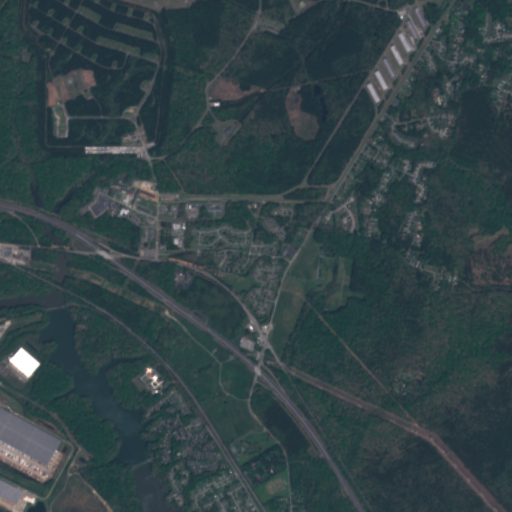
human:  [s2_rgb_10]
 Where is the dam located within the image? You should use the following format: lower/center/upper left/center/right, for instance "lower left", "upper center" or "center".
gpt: The dam is located in the lower left of the image.
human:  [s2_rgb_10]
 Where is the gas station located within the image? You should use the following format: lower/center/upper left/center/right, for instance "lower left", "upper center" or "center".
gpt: The gas station is located in the center of the image.
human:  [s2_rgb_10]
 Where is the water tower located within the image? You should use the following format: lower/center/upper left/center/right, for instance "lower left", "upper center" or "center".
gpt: The water tower is located in the upper right of the image.
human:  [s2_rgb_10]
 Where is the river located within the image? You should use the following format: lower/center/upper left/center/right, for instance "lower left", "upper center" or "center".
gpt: The river is located in the lower right of the image.
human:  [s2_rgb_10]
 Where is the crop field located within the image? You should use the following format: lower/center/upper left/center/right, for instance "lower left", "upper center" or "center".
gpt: There is no crop field in the image.